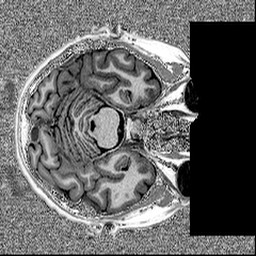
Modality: MP2RAGE
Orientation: axial
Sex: female